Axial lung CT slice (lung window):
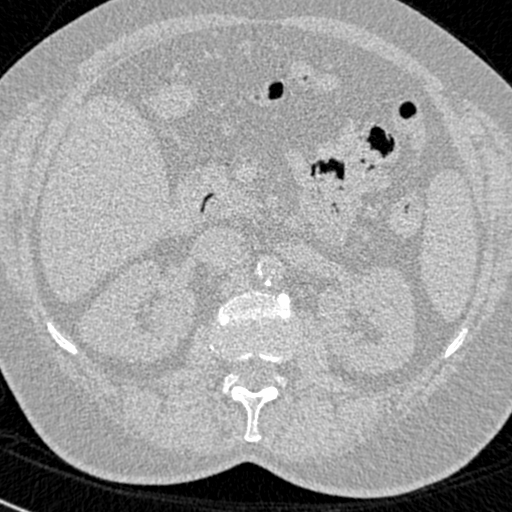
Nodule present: no